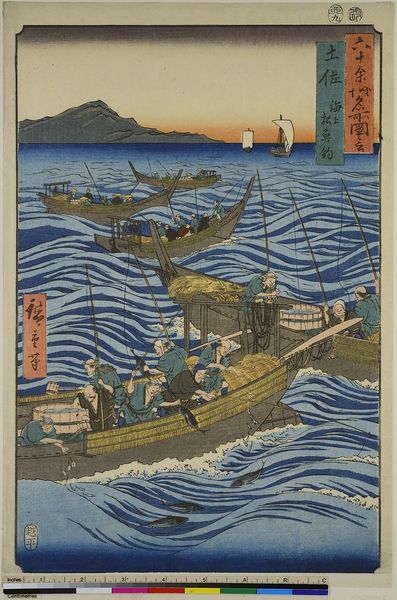
Titel: Die Provinz Tosa: Bonitoangeln auf dem Meer, Blatt 58 aus der Serie: Berühmte Orte der rund 60 Provinzen
Künstler: Utagawa Hiroshige
Standort: Hamburg
Institution: Museum für Kunst und Gewerbe Hamburg
Schlagwörter: meer, menschen, boot, holzschnitt, schiffe, segelboot, wellen, fischer, segelschiff, berge, kutter, schriftzeichen, segelboote, druckgraphik, druckgrafik, china, zeit, farbholzschnitt, fische, angler, angeln, fischen, mer, werkzeuge, chinesen, sea, edo, reproduktionen, druckerzeugnisse, segeljacht, segelyacht, angelgerät, fischereigerät, fischfanggerät